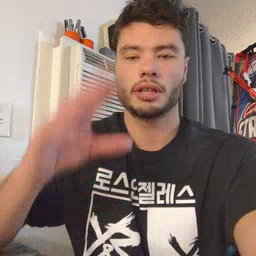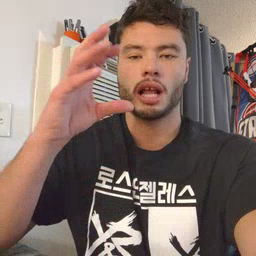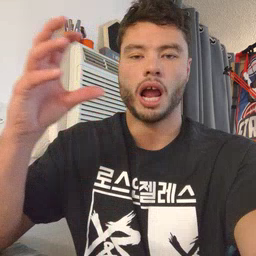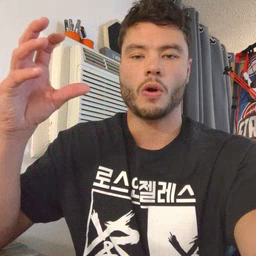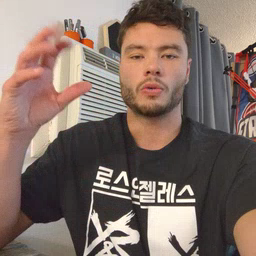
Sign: cloud